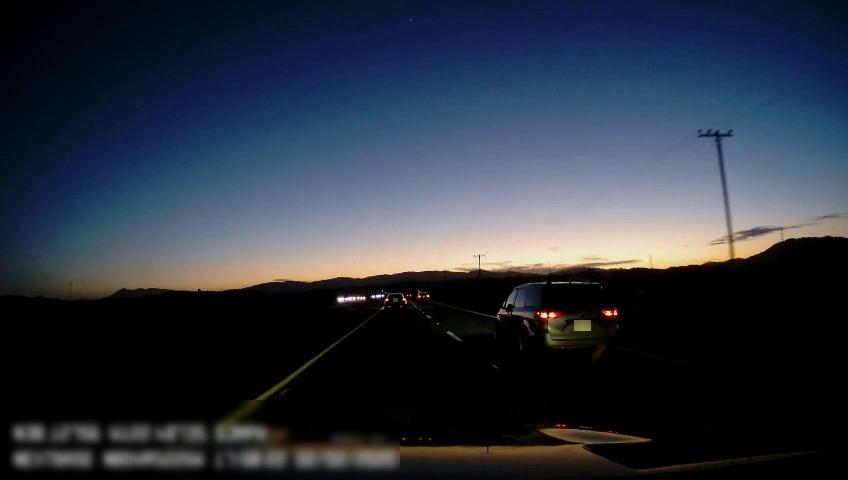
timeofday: Dusk/Dawn/Twilight
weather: Sunny
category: Drivable Space
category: Vehicles | SUV
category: Vehicles | SUV
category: Vehicles | SUV
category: Lanes | Alternate Lane
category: Lanes | Current Lane
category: Lanes | Current Lane